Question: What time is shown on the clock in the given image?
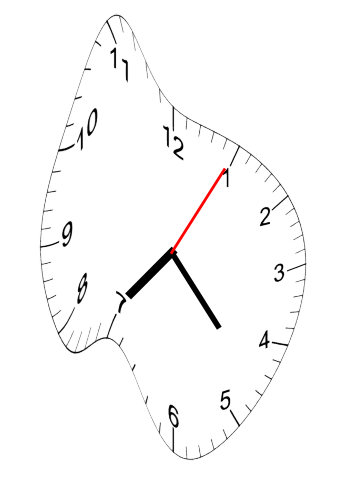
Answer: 07:23:05